Interaction volume radius: 5 \u00c5
Interaction volume height: 10 \u00c5
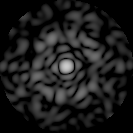
Disorder parameter: 0.8135